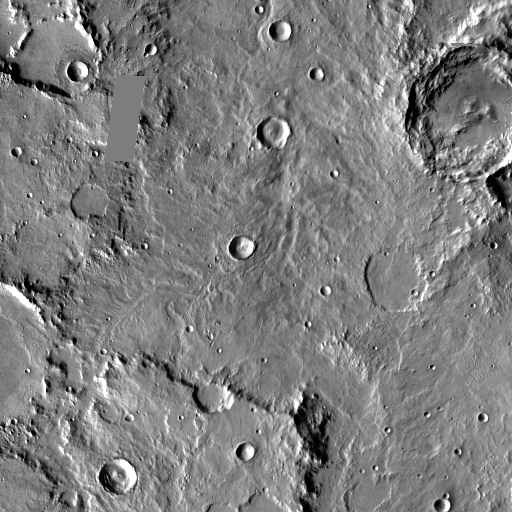
Crater classes present: Background, Other, Layered, Buried, Secondary